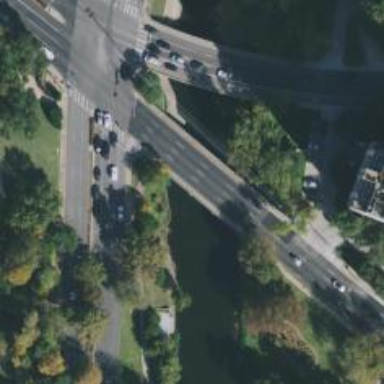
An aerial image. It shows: Secondary road bridge with separate sidewalk.